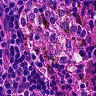
Metastatic tissue present: no